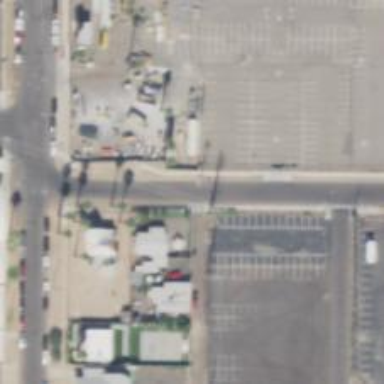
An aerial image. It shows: Alleyway designated as service road.